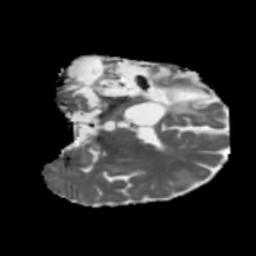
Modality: MD
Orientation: coronal
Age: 46
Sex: male
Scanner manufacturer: siemens
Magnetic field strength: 3 T
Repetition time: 5.47 s
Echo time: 0.0854 s